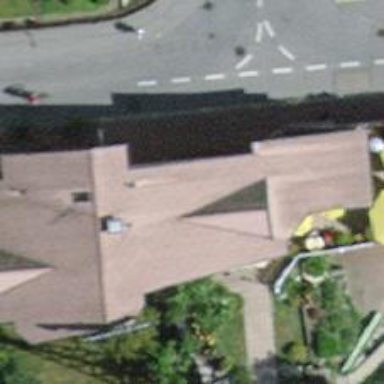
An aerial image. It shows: Restaurant.